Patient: sex M, age 65
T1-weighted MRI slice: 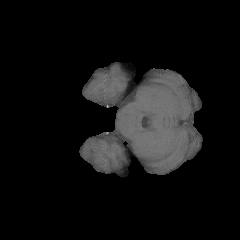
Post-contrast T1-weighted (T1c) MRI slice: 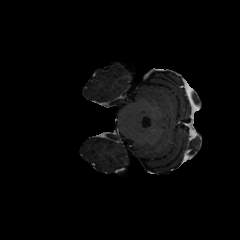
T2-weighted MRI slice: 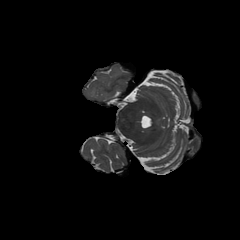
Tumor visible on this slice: no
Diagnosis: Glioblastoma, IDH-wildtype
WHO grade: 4